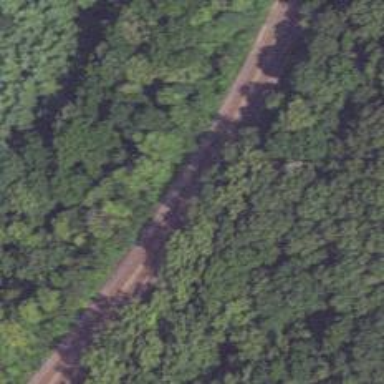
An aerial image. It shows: Railway track.